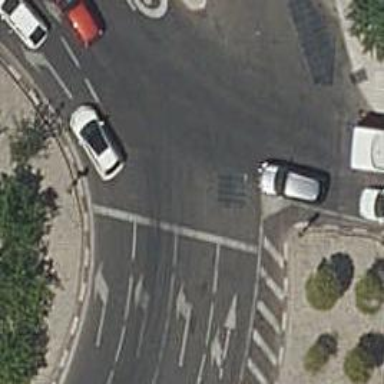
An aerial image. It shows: Road with traffic signals.